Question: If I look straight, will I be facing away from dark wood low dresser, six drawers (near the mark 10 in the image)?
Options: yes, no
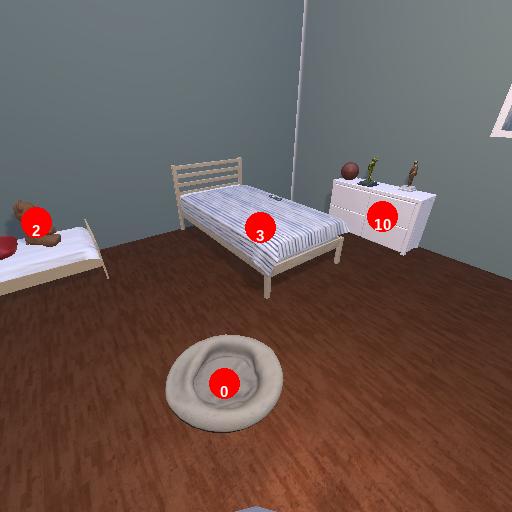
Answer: yes